Question: - -
How to make 'TSpTbxDockablePanel' title non-bold, like on right side? I see panel uses ParentFont so font is set as non-bold.

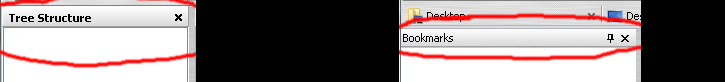
Answer: The caption of a dockable panel is actually a item, the panel's own font has no effect. You can access the label item's - a - font settings like the below:
'''
MySpTBXDockablePanel.Options.RightAlignSpacer.FontSettings.Style := [];
'''
You can put this f.i. in the OnCreate event of your form.